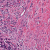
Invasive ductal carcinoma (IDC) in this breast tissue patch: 1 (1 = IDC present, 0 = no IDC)